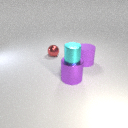
large purple rubber cylinder to the right of large purple metal cylinder